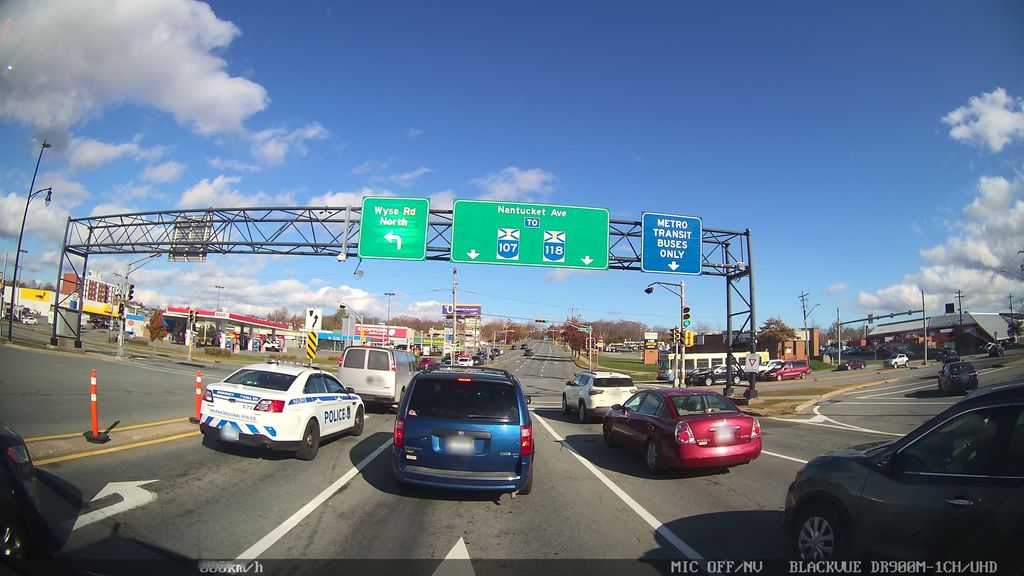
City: halifax